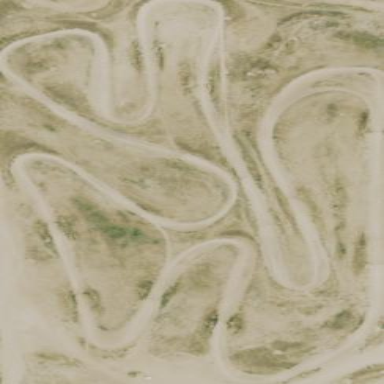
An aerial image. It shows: Motocross raceway road.